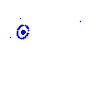
Particle: electron